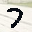
Label: 7